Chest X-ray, AP view. Patient: 23 years old, sex M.
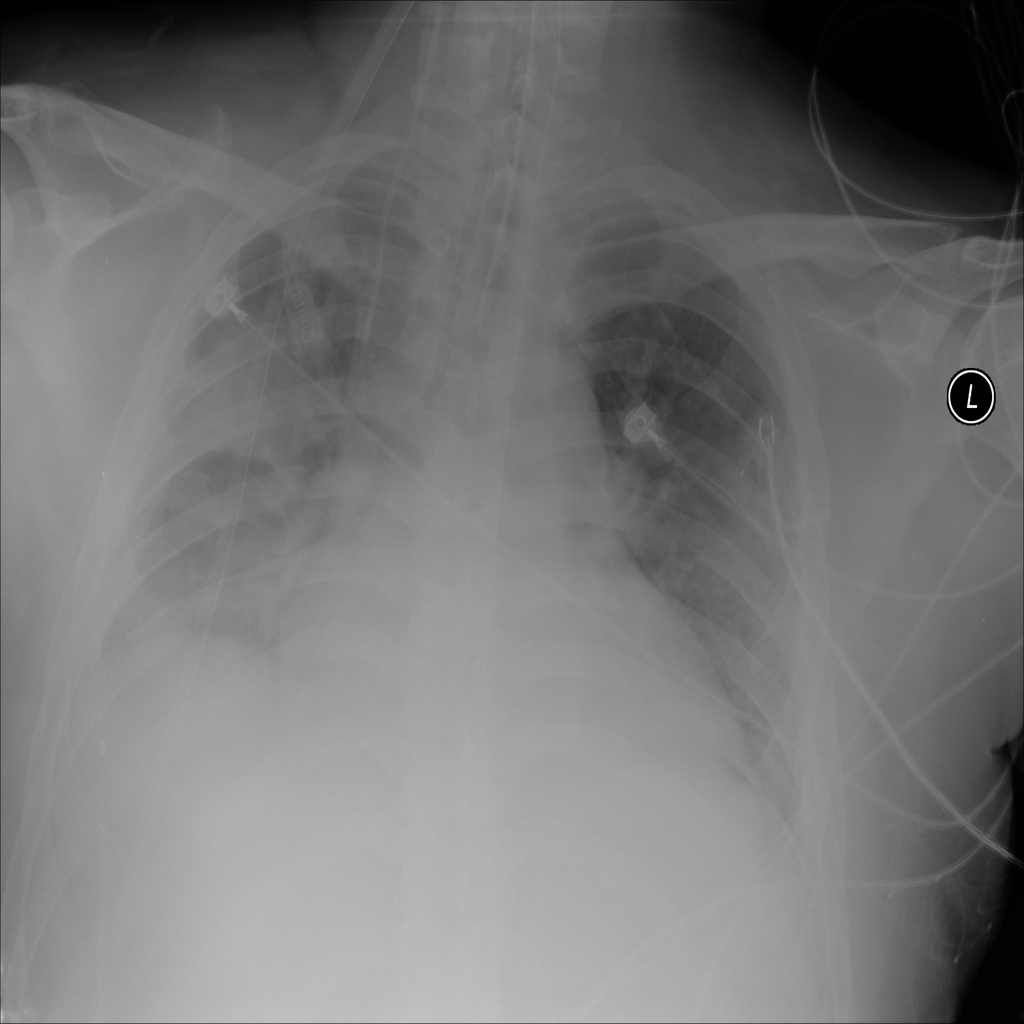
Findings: Cardiomegaly, Consolidation, Effusion